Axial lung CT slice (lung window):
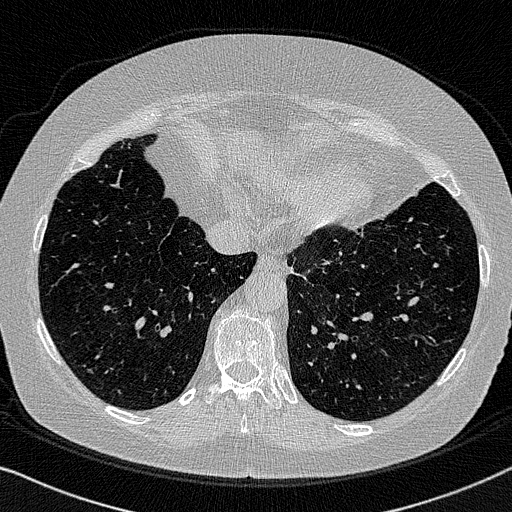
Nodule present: no